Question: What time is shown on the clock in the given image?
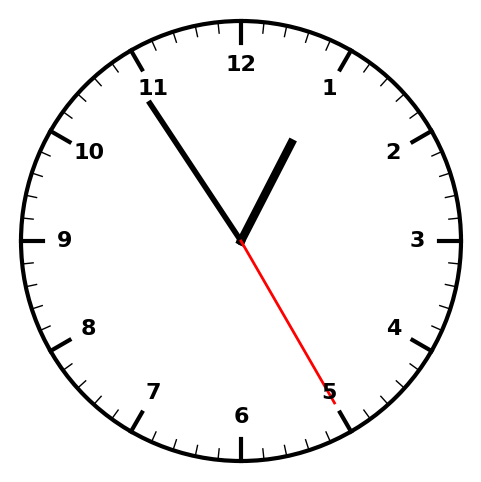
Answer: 12:54:25